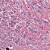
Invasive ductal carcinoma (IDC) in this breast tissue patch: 1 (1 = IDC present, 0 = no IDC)